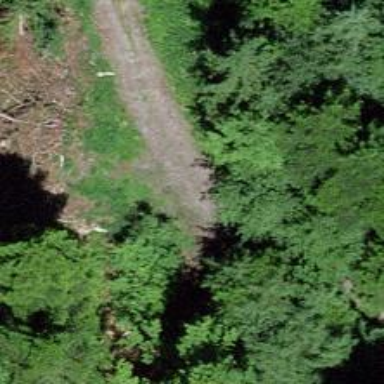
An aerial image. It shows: Track road with ground surface.